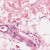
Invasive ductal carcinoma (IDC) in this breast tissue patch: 0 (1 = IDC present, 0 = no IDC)